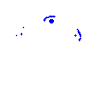
Particle: pion